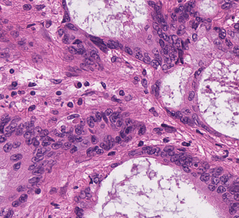
Tumor epithelial tissue: yes
Tumor-associated stroma tissue: yes
Normal tissue: no